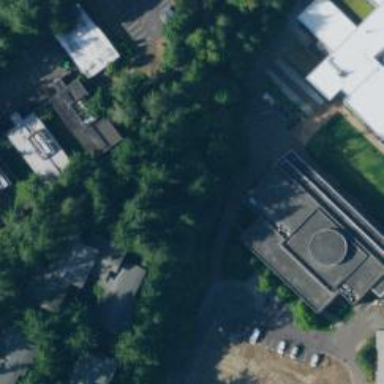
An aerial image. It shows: View of university building.